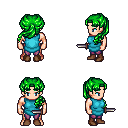
a pixel art fantasy rpg character, male body template, human, light skin, teal tunic, magenta pants, green princess hairstyle, brown shoes, dagger, four views (front, back, left, right), 2x2 character sprite sheet, small pixel art, hard edges, no anti-aliasing